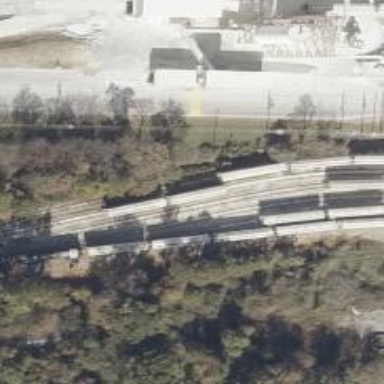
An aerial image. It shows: Railway spur for aggregate freight transportation.